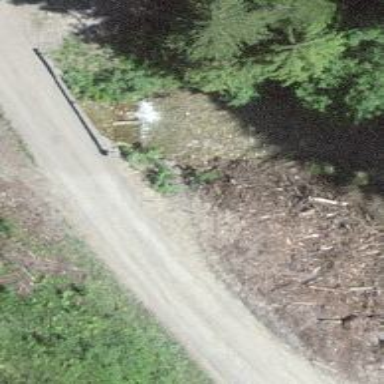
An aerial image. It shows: Unclassified road with bridge.